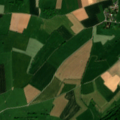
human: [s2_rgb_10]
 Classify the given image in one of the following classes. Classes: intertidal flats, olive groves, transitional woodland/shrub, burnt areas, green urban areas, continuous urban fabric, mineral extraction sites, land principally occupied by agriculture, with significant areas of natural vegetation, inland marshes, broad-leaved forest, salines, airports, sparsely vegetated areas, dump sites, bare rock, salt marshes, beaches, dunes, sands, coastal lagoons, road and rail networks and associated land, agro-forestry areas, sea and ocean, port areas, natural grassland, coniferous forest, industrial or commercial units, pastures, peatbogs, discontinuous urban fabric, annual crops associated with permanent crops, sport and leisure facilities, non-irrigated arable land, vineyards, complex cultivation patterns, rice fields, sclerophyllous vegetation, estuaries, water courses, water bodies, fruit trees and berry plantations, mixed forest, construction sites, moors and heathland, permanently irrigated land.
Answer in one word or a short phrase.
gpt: non-irrigated arable land, pastures, complex cultivation patterns, broad-leaved forest